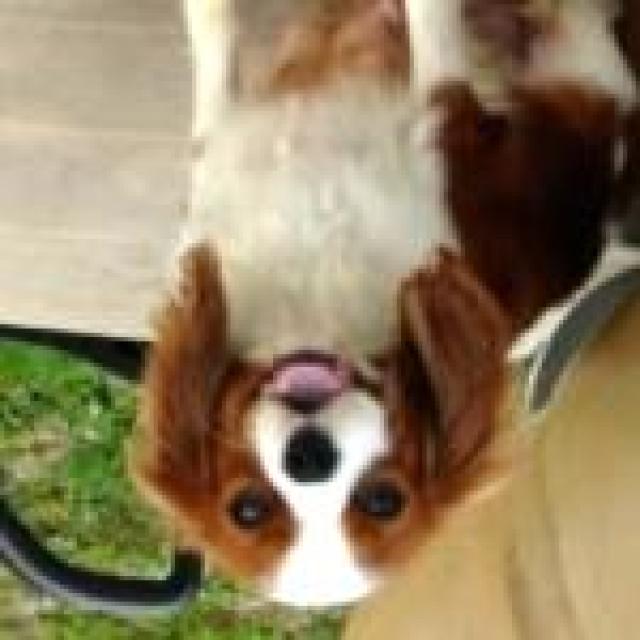
Healthy canine skin — no visible lesions, inflammation, or abnormalities. The skin and coat appear normal.